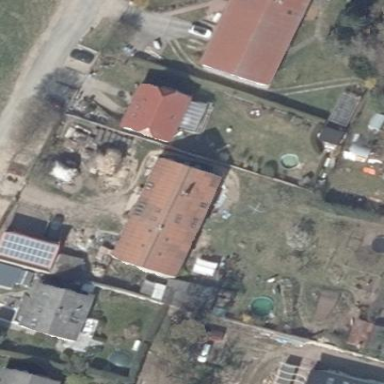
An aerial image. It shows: Gabled building.